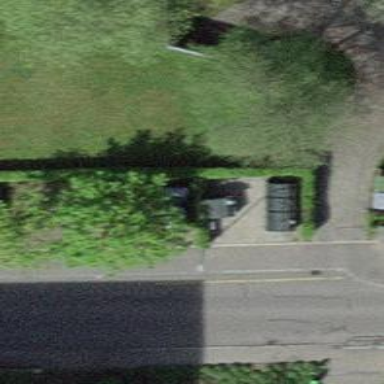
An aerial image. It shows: Recycling container in the area designated for recycling.